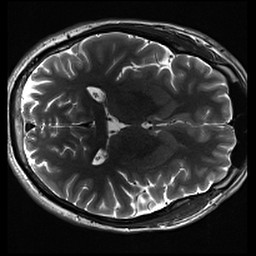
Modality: inplaneT2
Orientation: axial